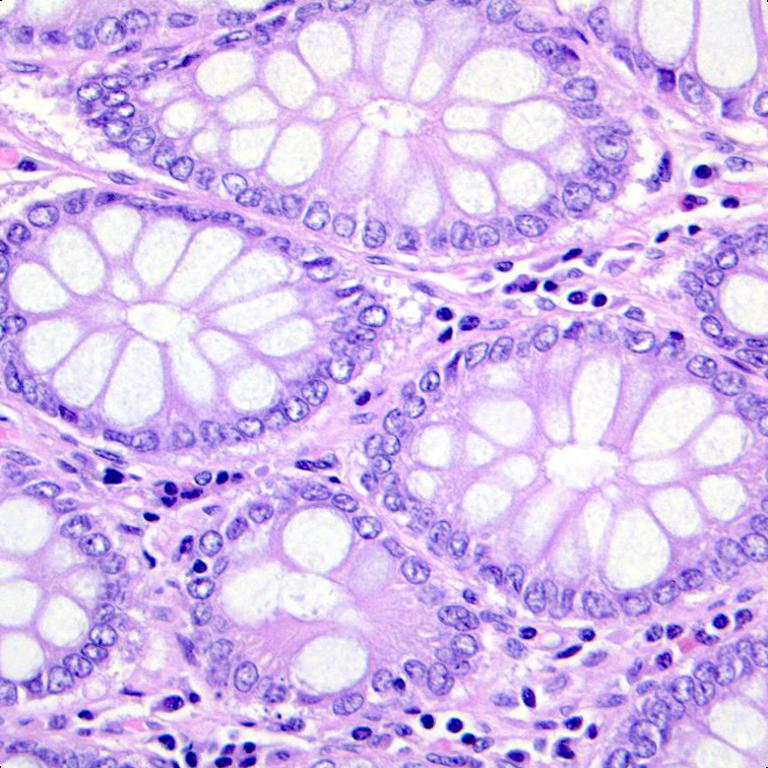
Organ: colon
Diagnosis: benign